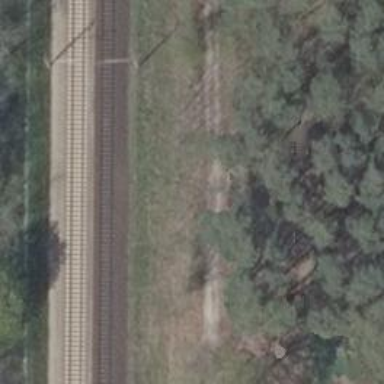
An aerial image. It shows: Dirt track road with grade 4 track type.